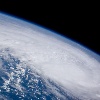
Label: cloud